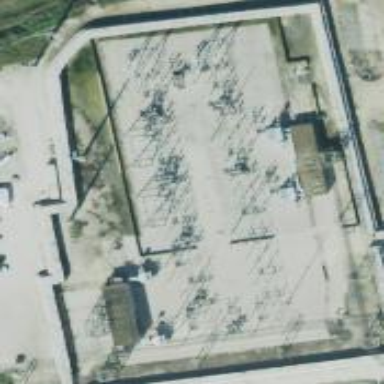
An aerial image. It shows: Outdoor industrial substation.